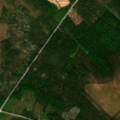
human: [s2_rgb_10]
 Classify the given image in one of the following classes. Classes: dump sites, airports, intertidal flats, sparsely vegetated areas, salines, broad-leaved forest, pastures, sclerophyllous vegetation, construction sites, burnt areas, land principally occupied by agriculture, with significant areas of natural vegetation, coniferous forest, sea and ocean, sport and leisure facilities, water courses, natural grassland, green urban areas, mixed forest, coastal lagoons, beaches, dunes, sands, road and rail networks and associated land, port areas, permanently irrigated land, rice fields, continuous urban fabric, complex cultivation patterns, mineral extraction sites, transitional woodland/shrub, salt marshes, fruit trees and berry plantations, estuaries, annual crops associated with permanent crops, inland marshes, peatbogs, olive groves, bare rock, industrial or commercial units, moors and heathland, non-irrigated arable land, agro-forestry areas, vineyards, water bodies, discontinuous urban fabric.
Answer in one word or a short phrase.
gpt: coniferous forest, mixed forest, transitional woodland/shrub, peatbogs